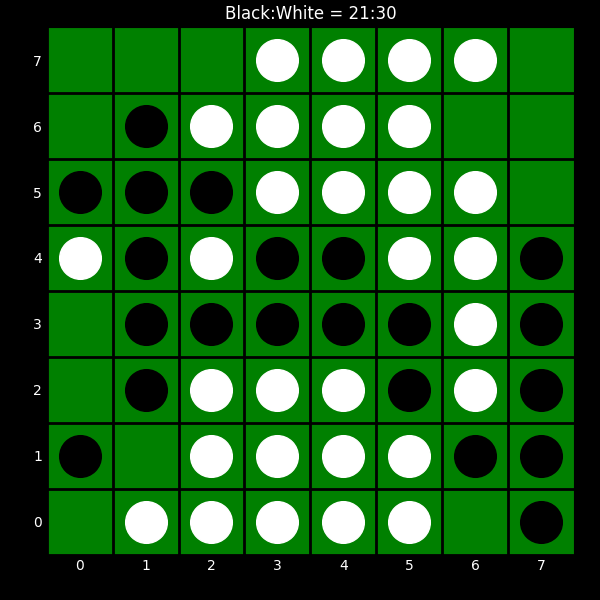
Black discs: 21
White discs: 30